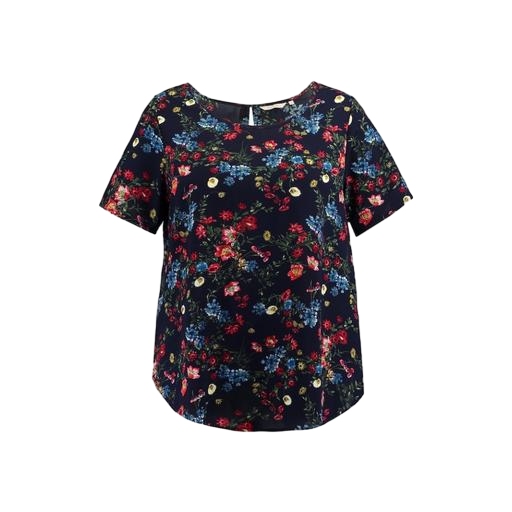
multicolor floral-print t-shirt only macy, blue plus size printed t-shirt only macy, black plus size printed t-shirt only macy, white background